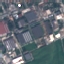
Land use / land cover: Industrial